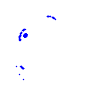
Particle: pion